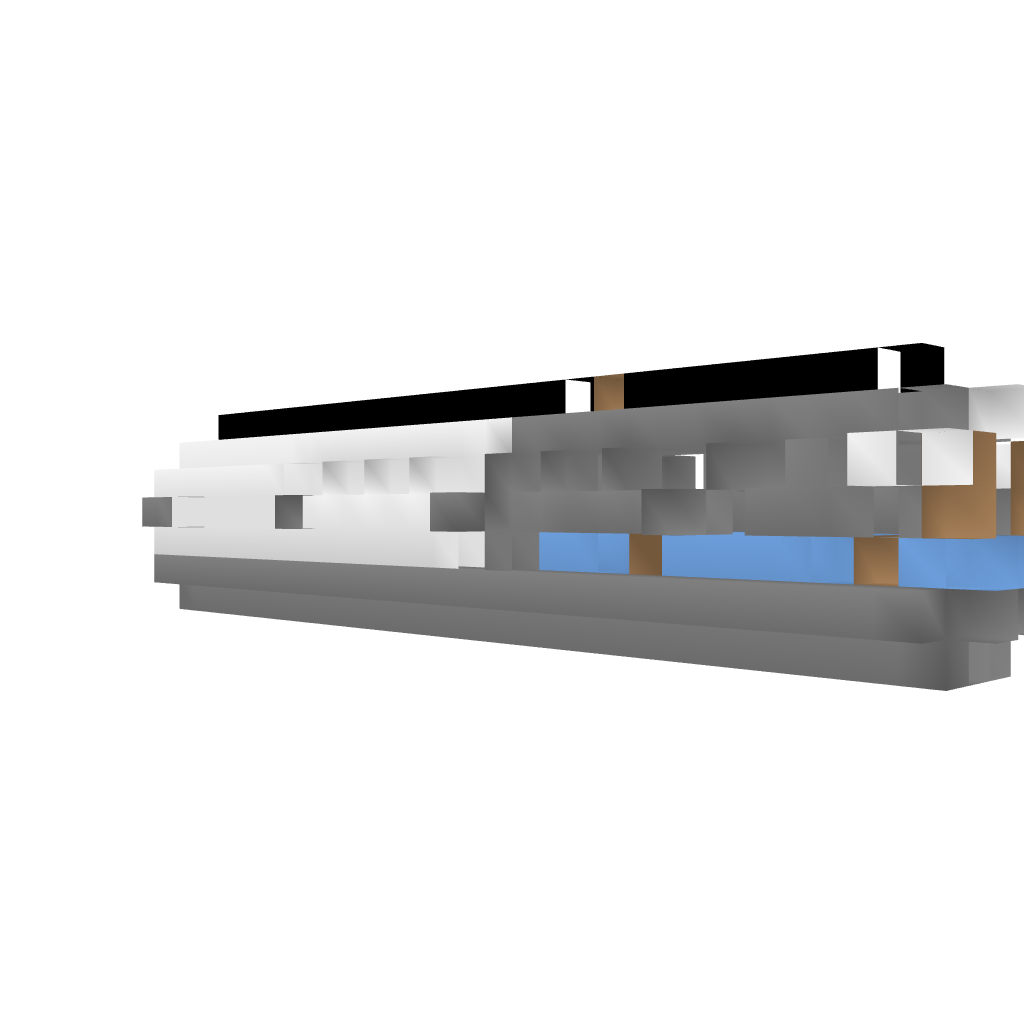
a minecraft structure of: Submersible Torpedo Airship Minnow bad low quality